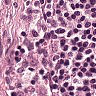
Metastatic tissue present: no